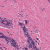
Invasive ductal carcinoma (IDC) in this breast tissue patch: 0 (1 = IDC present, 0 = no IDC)